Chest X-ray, PA view. Patient: 54 years old, sex M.
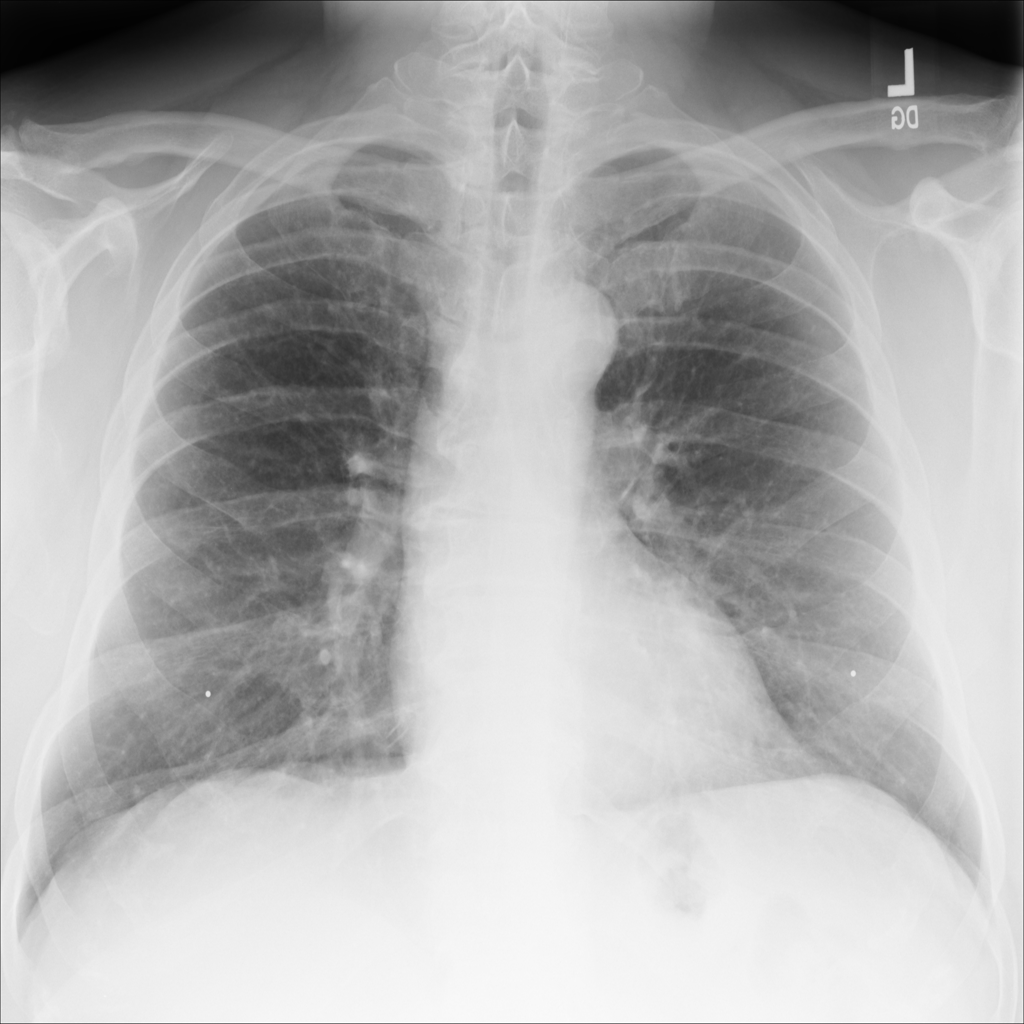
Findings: No Finding